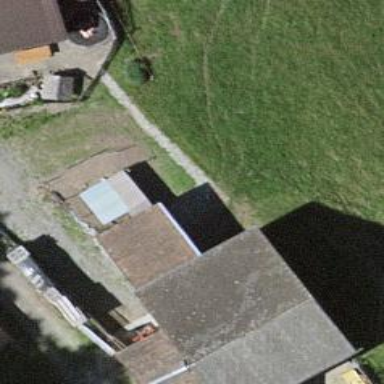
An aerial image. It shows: Hut.